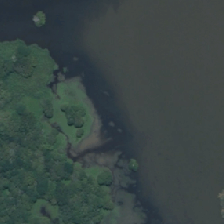
Land cover: lake_pond